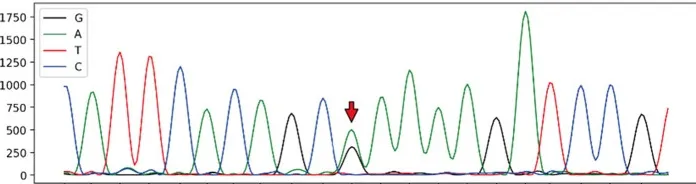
Full exon gene sequencing first generation sequencing family verification chart verification site: FBN2, c.6583C > T, chromosome position: chr5:127624873. Son: heterozygous mutation at chr5:127624873.
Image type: pathology (immunostaining)